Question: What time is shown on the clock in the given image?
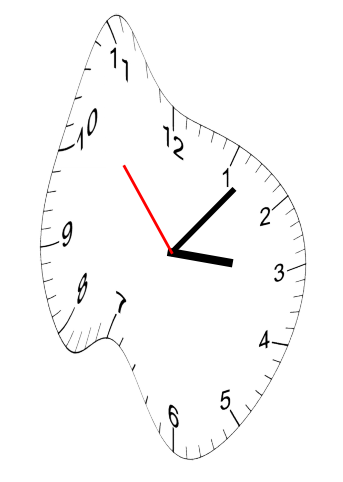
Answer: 03:06:53